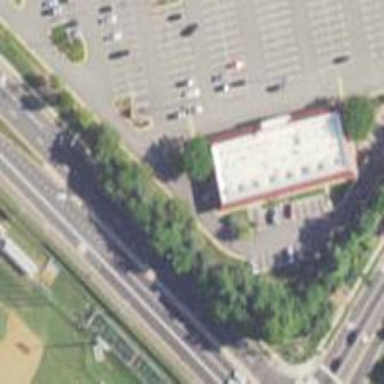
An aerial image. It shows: Healthcare clinic.